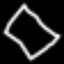
Label: diamond